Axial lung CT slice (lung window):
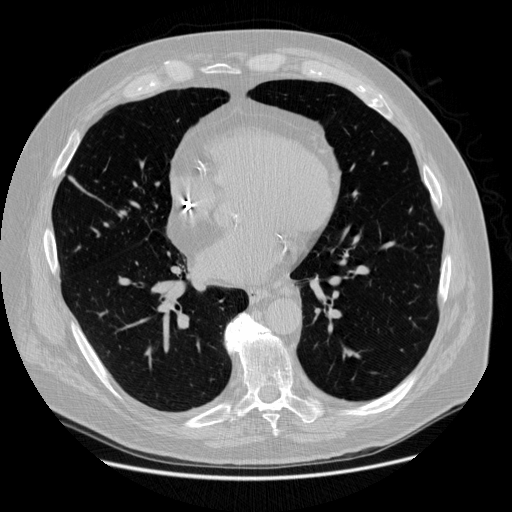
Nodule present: no